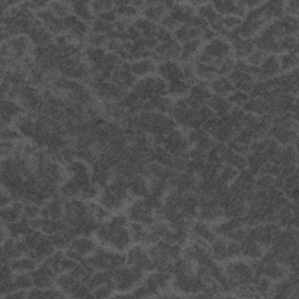
Label: frost